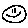
Label: smiley face